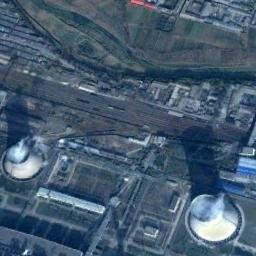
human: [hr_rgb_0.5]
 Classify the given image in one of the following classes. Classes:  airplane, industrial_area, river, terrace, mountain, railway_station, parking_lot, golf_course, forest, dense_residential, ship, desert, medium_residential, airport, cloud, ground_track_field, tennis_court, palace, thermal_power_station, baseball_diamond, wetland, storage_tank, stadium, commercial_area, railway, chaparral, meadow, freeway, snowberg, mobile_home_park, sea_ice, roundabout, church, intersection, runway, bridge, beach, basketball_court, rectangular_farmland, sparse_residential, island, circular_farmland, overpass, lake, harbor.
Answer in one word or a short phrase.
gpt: thermal_power_station